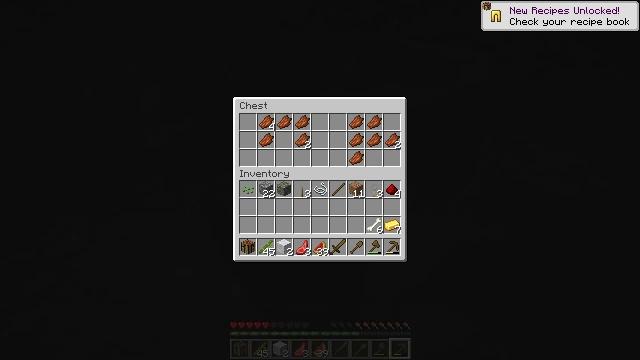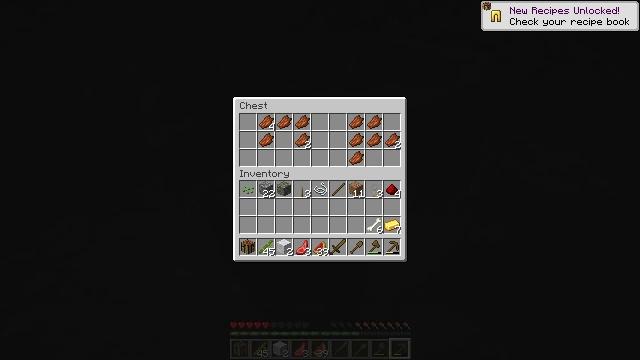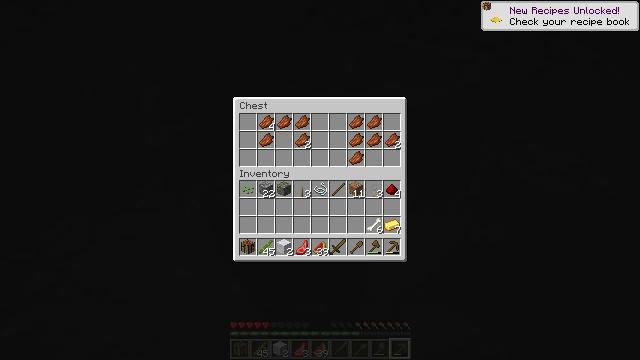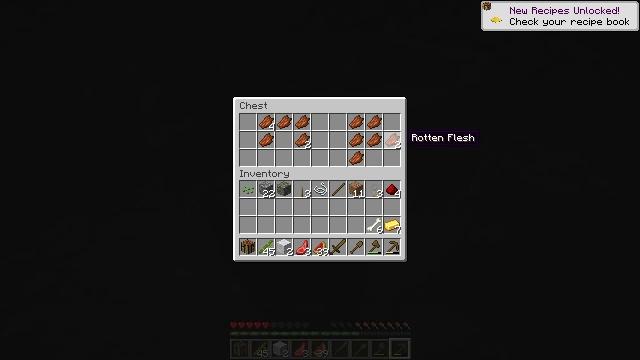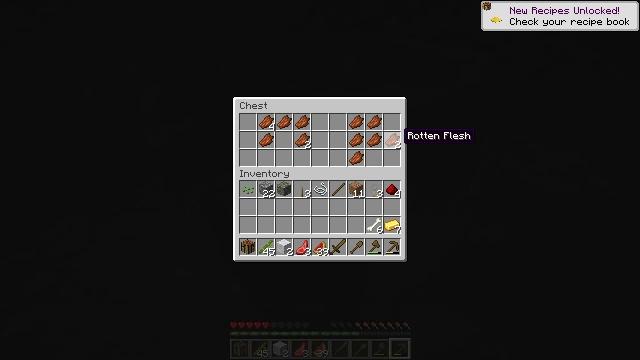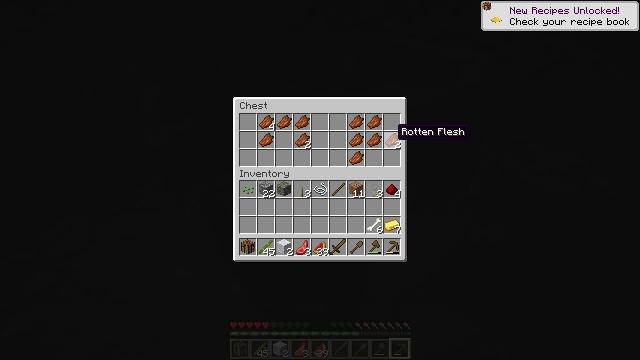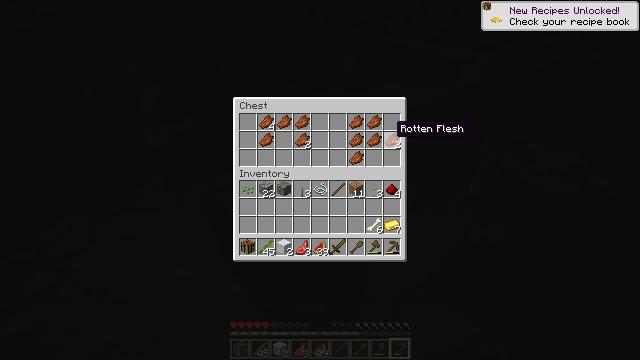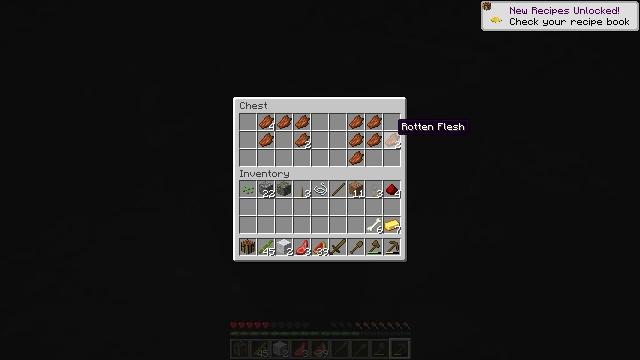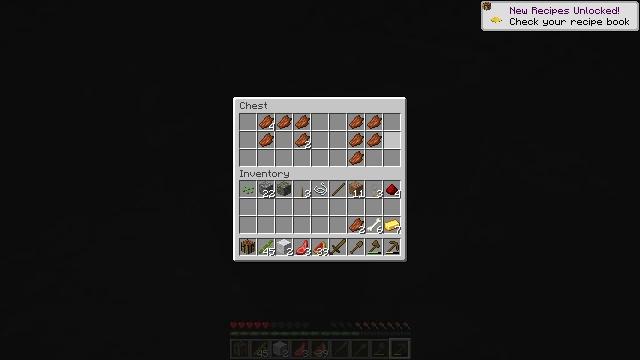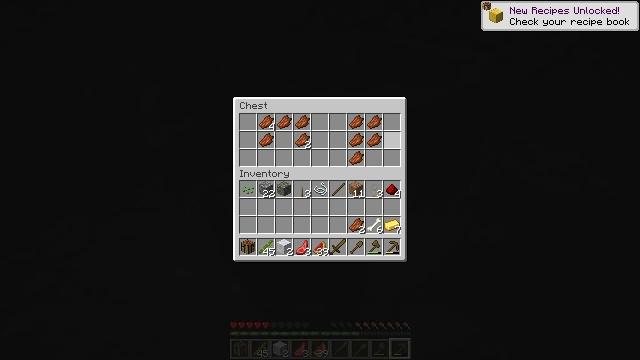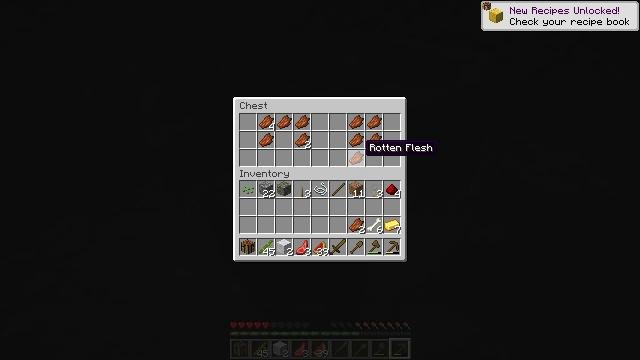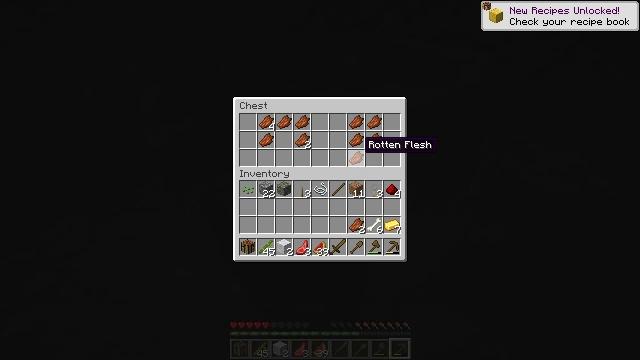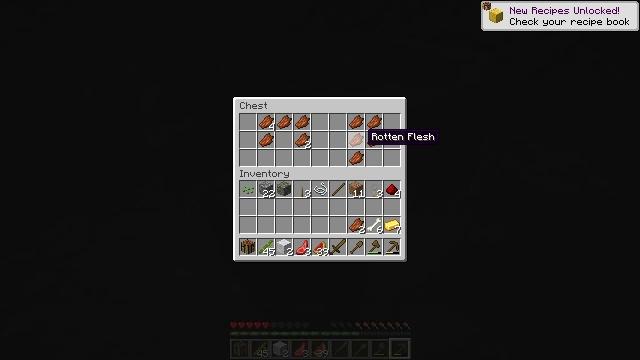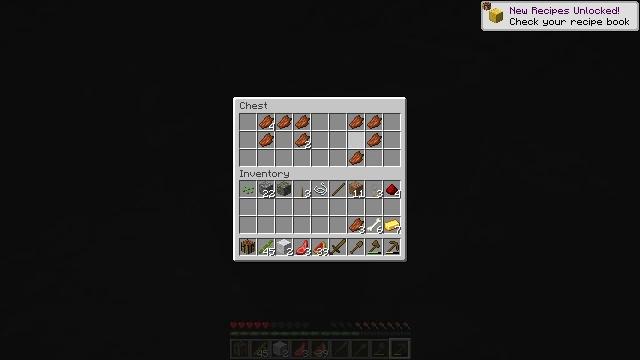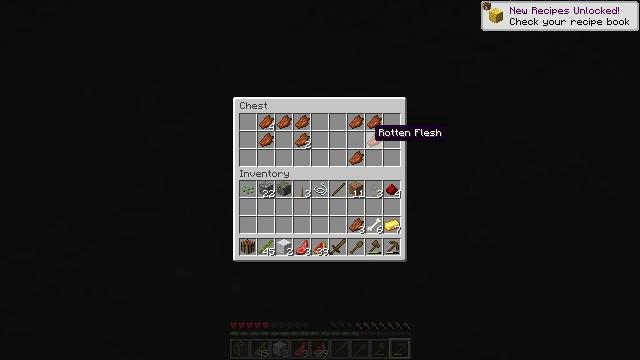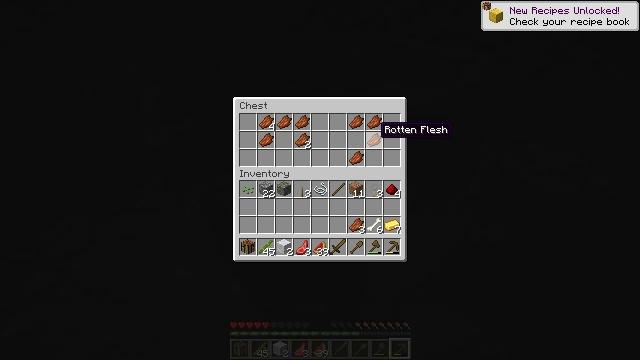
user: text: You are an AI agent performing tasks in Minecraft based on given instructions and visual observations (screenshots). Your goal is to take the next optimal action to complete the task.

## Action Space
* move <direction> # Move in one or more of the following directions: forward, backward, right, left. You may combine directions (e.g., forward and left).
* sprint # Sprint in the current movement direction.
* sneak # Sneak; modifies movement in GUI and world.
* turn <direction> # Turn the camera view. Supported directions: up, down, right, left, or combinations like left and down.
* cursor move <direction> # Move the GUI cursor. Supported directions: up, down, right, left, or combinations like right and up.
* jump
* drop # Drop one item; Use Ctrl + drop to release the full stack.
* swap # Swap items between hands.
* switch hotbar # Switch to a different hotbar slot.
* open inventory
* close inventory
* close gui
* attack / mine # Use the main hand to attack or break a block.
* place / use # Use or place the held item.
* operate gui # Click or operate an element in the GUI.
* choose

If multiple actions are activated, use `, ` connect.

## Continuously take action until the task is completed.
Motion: motion action
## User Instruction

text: Mine the chest to collect it.
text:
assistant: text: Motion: no_op
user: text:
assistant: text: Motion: cursor move left and up
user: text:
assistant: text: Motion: sneak, cursor move left
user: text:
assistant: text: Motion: sneak
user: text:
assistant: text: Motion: sneak
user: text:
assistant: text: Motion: sneak
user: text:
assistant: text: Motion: sneak
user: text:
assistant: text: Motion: sneak, operate gui
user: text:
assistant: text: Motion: sneak, cursor move left, operate gui
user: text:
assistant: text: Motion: sneak, cursor move left and down, operate gui
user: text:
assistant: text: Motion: sneak
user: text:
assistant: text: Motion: sneak, cursor move up
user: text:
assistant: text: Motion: sneak, operate gui
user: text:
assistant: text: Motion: sneak, operate gui
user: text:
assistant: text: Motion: sneak, operate gui
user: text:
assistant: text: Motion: sneak, cursor move up, operate gui
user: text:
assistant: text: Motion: sneak, cursor move up
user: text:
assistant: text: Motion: sneak, operate gui
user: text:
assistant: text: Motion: sneak, operate gui
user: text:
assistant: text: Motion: sneak, cursor move left, operate gui
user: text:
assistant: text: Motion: sneak
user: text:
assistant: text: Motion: sneak, cursor move down, operate gui
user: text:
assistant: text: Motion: sneak, cursor move right and down, operate gui
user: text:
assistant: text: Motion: sneak, cursor move down, operate gui
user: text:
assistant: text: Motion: sneak, cursor move down
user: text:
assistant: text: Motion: sneak, operate gui
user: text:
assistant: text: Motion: sneak, operate gui
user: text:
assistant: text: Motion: sneak, cursor move right and up
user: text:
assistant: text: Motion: sneak, cursor move up
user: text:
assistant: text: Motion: sneak, operate gui